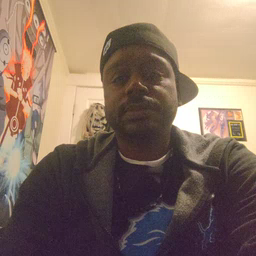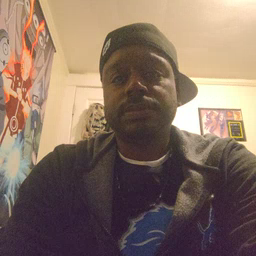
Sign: nuts